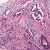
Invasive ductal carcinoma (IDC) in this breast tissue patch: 1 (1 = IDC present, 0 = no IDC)